Question:
I want to increase the size of popup as well as the size of font of popup of datetime picker.
The change is done in above red block portion of datetime picker.
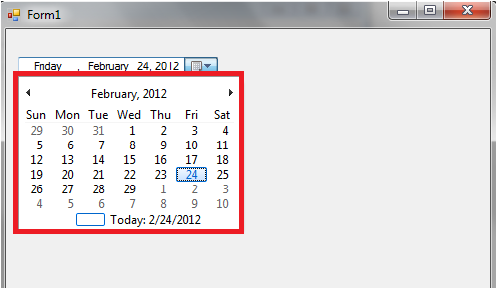
Answer: You cannot change the size, it is hard-baked in the native Windows component that implements the calendar. Also obvious from the MonthCalendar class (same animal as the DTP dropdown), note how dragging the sizing handles does nothing at all. And how changing the Font has no effect.
Inflexible but not really a problem, any other program that runs on the user's machine displays the exact same calendar in the exact same size. If the user has a visual impairment that gives her trouble using the calendar then she'll change the system font size or video DPI setting.